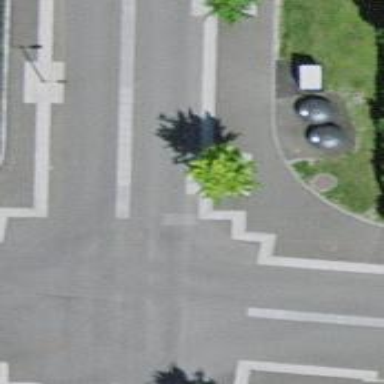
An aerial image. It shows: Broadleaved tree found on street.